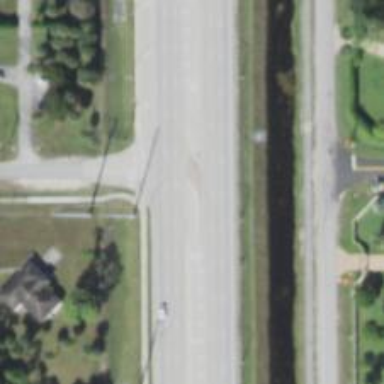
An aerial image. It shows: Primary link highway with asphalt surface.